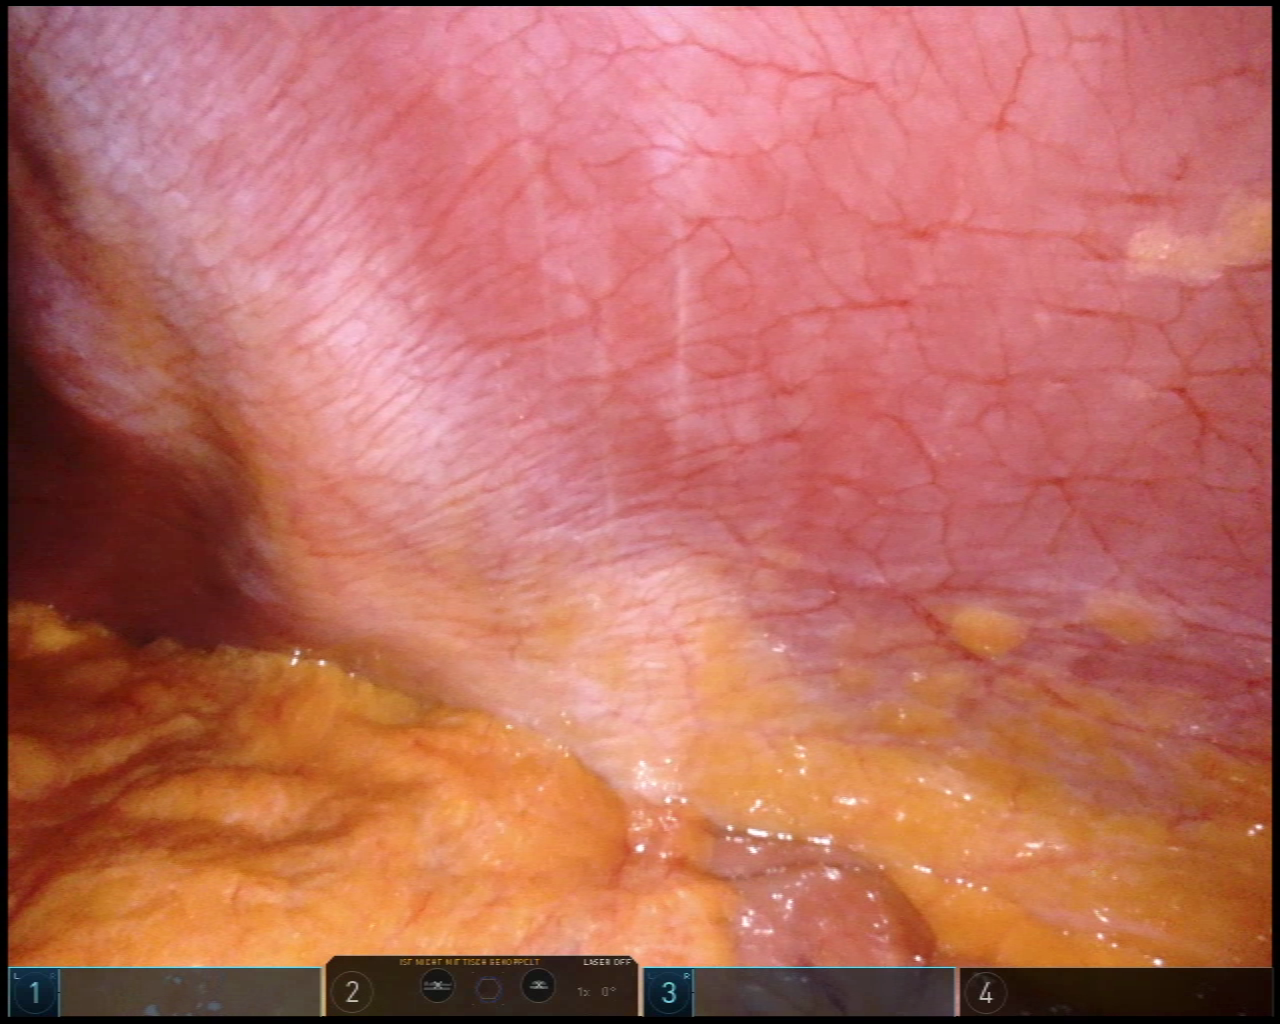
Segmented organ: abdominal_wall
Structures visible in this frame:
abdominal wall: yes
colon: no
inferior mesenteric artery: no
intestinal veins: no
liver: no
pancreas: no
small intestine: yes
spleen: no
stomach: no
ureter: no
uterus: no
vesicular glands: no